Question: Consider the following vector :
'''
> 1:9
[1] 1 2 3 4 5 6 7 8 9
'''
and consider the following inputs:
'''
start = 10
pmt = 2
'''
This is the result (let's call the resulting vector 'res') I am looking to achieve (what's displayed are the actual formulas). Note that the result is a vector not a dataframe. I just displayed it here 2 dimensions.

In other words, to obtain , you multiple 'start' by the cumulative product for each cell of 'df' up to the corresponding cell.
When the vector index is a multiple is 4 or 7, the start value gets updated.
This is what I have attempted:
'''
for(i in 1:9) {
res[i] = start * cumprod(df[k:i])[i]
if(i %% 3 == 0) {
start = res[i] - pmt
k = k + 3
} else {
start = res[i]
}
}
}
'''
To put the problem into context, imagine you have a start value of money of 10 dollars, and you want to invest it over 9 months. However, you want to make a withdrawal at the end of each 3 months (i.e. at the beginning of month 4, month 7, ...). The vector represent random values of returns.
Therefore, at the beginning of month 4, your start value is 'start*1*2*3' the withdrawal 'pmt'.
The purpose here is computing the wealth value at the end of month 9.
The problem is that in reality, i = 200 (200 months), and I need to redo this computation for 10,000 different vectors . So looping 10,000 times over the above code takes forever to execute!
Would you have any suggestion as to how to compute this more efficiently? I hope the explanation is not too confusing!
Thank you!
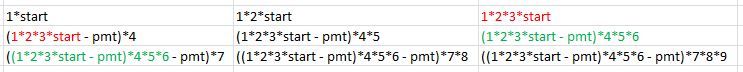
Answer: If you work out your formula for 'res' as an iterative formula, then it is easier to write a function that you can give to 'Reduce'. Here it is as a simple loop
'''
x <- 1:9
start <- 10
pmt <- 2
res <- numeric(length(x))
res[1] <- x[1] * start
for (i in seq_along(x)[-1]) {
res[i] <- (res[i-1] - (pmt * (!(i%%4) || !(i%%7)))) * x[i]
}
'''
If you want to write it as a 'Reduce' function, it would look like this
'''
Reduce(function(r, i) {
(r - (pmt * (!(i%%4) || !(i%%7)))) * x[i]
},
seq_along(x),
init = start,
accumulate = TRUE)[-1]
'''
There is some weirdness with the start values and dropping the first element of the result because of the way that initial values are handled (and that it iteration is over indexes, not values, since comparisons must be done on the index). The loop here is probably more understandable.